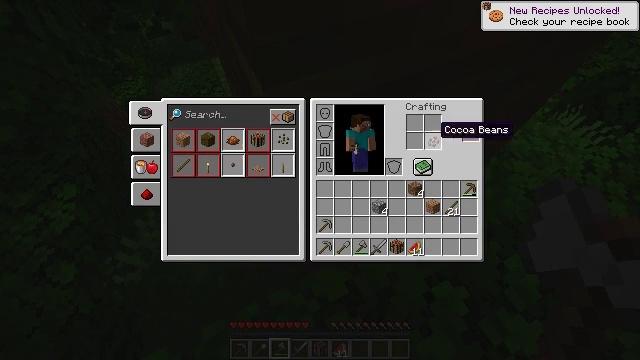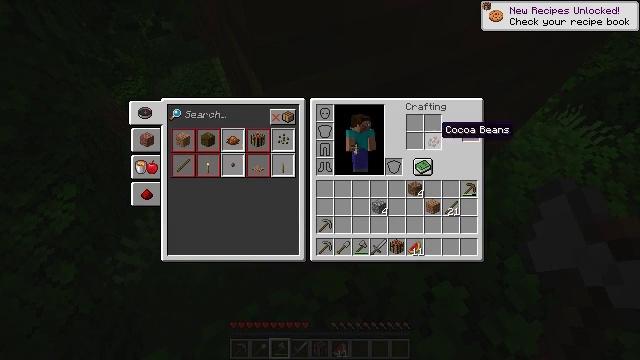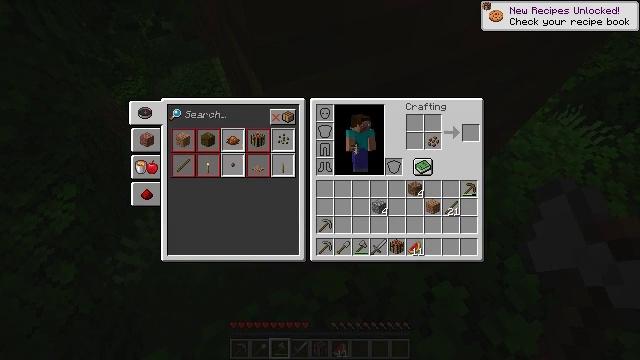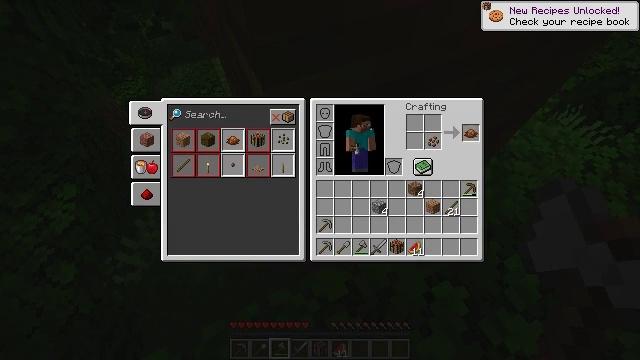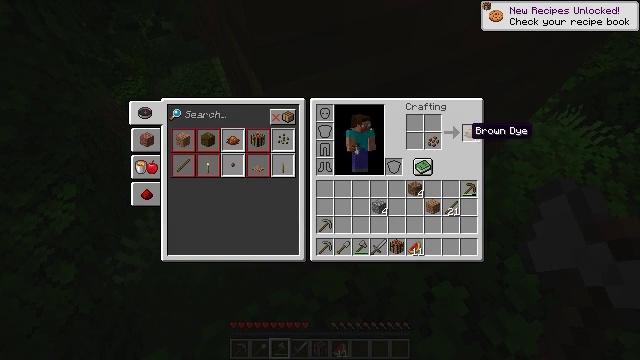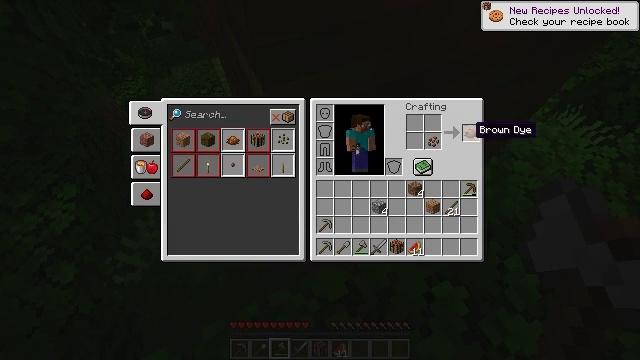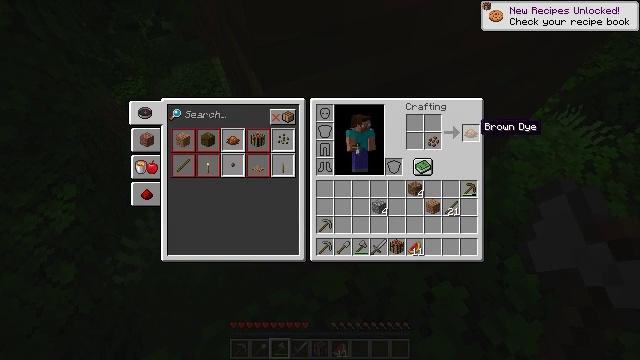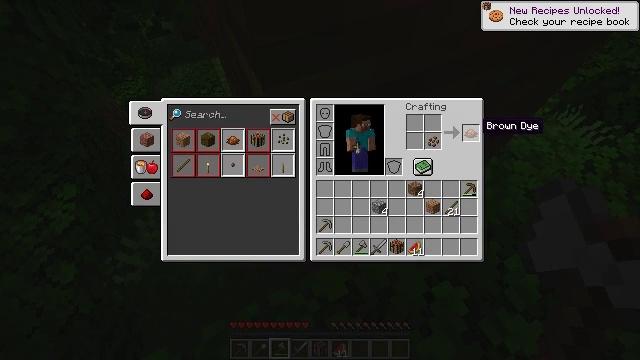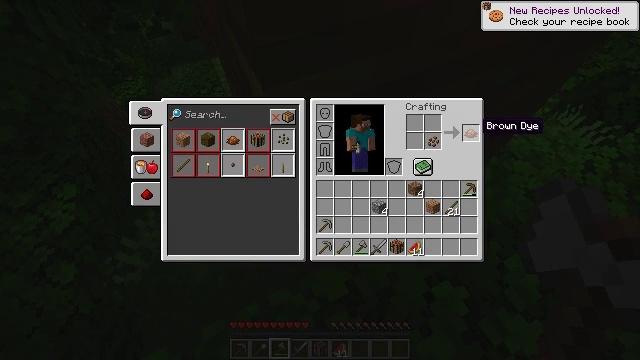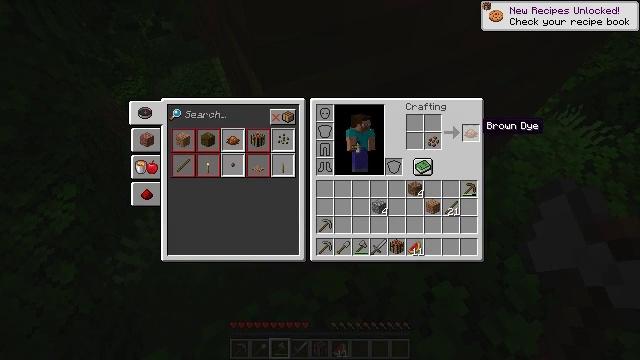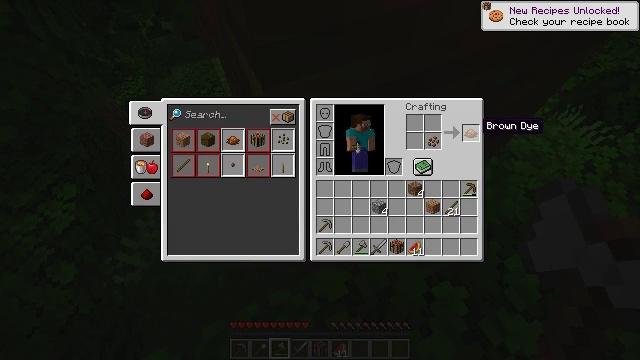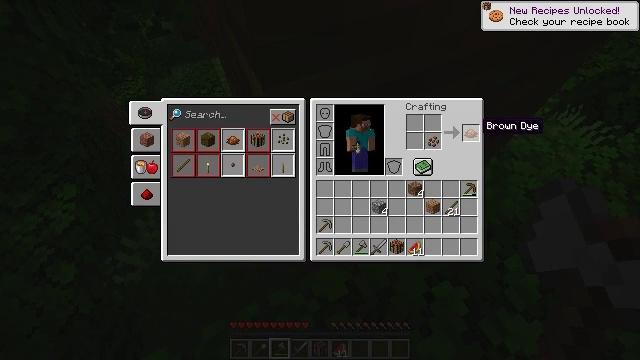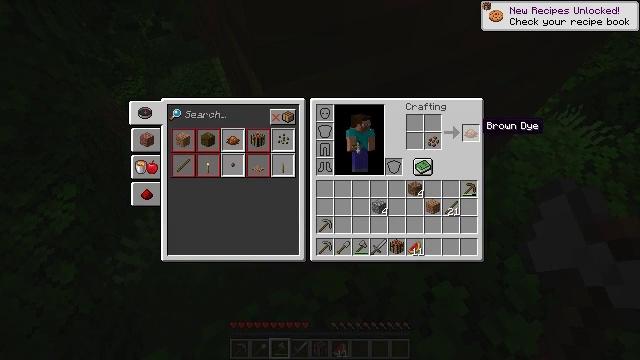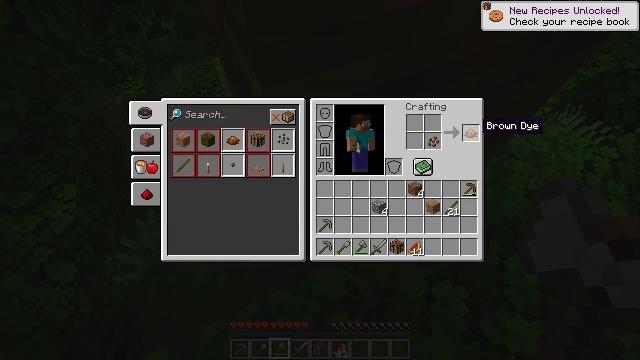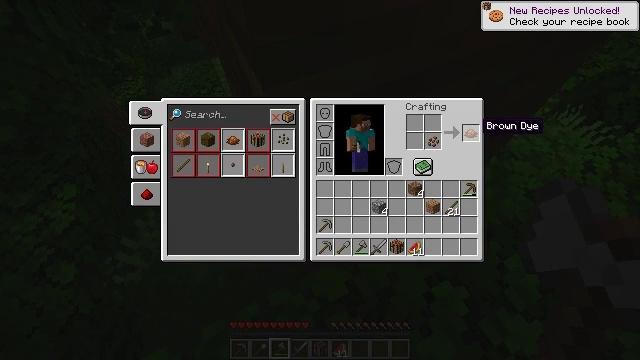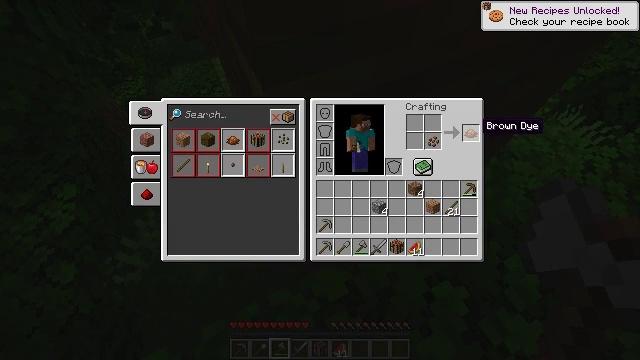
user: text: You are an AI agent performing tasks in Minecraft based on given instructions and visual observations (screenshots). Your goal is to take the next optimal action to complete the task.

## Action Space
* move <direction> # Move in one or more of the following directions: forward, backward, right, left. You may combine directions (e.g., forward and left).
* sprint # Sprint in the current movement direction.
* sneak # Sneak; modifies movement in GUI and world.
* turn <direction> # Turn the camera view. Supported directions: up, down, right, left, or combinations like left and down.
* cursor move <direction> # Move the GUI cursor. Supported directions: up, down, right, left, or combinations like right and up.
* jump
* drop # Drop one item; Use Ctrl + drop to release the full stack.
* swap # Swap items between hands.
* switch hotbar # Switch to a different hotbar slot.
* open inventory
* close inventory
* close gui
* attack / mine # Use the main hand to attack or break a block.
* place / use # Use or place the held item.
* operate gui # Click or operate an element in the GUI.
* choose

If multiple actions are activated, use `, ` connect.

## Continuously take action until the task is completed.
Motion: motion action
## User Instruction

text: Use right equipment to gather melon.
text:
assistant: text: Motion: no_op
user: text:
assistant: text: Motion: cursor move right
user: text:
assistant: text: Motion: cursor move right
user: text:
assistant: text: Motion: cursor move right
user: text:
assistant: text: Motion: no_op
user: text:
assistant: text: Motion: no_op
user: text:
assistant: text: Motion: no_op
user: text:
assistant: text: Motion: no_op
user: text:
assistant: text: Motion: no_op
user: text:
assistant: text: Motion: no_op
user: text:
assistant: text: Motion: no_op
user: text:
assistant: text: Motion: no_op
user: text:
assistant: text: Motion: no_op
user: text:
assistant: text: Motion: no_op
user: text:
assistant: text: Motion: no_op
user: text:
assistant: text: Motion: no_op
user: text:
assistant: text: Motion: no_op
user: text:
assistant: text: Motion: no_op
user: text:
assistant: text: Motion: no_op
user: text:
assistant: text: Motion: no_op
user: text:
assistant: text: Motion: no_op
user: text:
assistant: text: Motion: no_op
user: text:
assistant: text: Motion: no_op
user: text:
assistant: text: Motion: no_op
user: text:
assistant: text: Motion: no_op
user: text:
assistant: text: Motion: no_op
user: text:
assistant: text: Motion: no_op
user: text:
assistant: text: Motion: no_op
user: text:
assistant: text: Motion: no_op
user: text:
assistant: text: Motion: no_op